Question: I am facing error while submitting spark job:

What could be the cause for this?
I am submitting spark job through:
'''
/current/spark2-client/bin/spark-submit --class com.pkg.ml.models.ML --master yarn-cluster --driver-memory 8G --executor-memory 2G --num-executors 100 --files ml.properties --jars /current/phoenix-client/phoenix-client.jar,/current/phoenix-client/lib/phoenix-spark-4.7.0.2.6.1.0-129.jar,/2.4.2.0-258/spark/lib/datanucleus-api-jdo-3.2.6.jar,/2.4.2.0-258/spark/lib/datanucleus-api-jdo-3.2.6.jar,/2.4.2.0-258/spark/lib/datanucleus-core-3.2.10.jar spark-ml-0.0.2.jar ml.properties $1 $2
rc=$?
if (( $rc )); then
echo "Job failed" 1>&2
exit $rc
fi
'''
Thanks
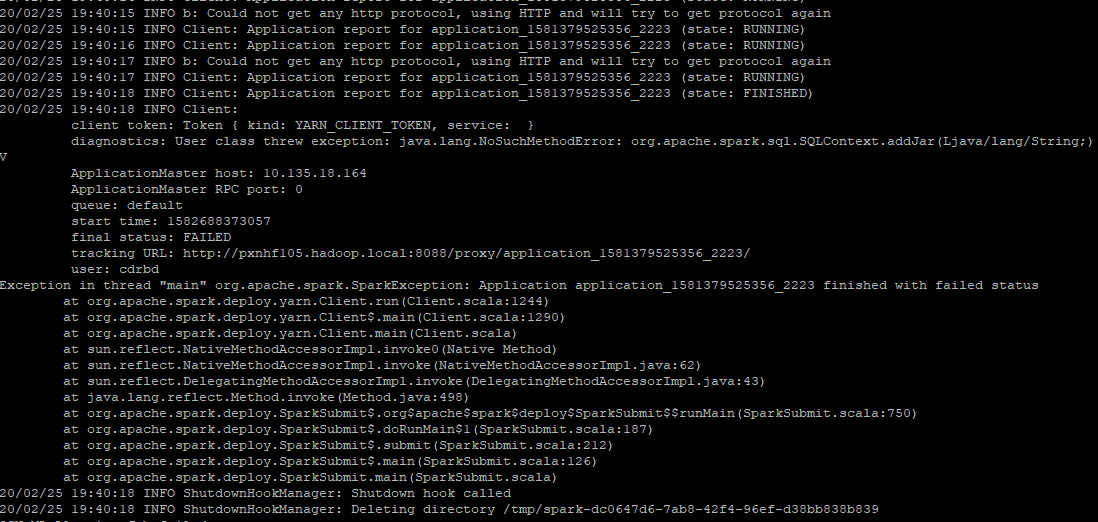
Answer: Please check your spark version installed.
This error occurs mainly due to the different versions of spark.
Make sure that spark version on your system and spark client both should be same.